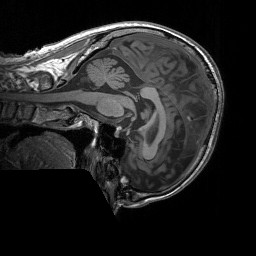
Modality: T1w
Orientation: sagittal
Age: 67
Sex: male
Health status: healthy
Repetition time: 1.9 s
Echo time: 0.00252 s